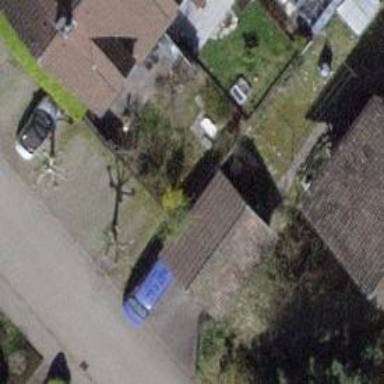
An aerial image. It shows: Garage building.